Interaction volume radius: 5 \u00c5
Interaction volume height: 40 \u00c5
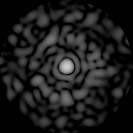
Disorder parameter: 0.8615